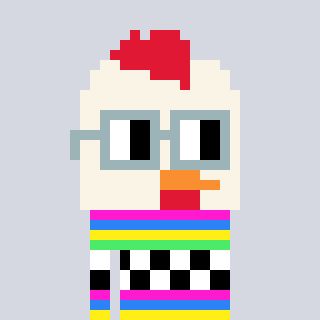
a pixel art character with square dark gray glasses, a chicken-shaped head and a slimegreen-colored body on a cool background